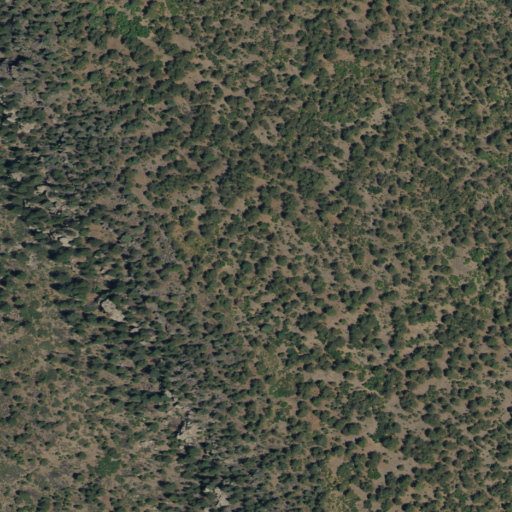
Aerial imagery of mountain in New Mexico named Gallinas Mesa containing only evergreen forest